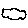
Label: cloud